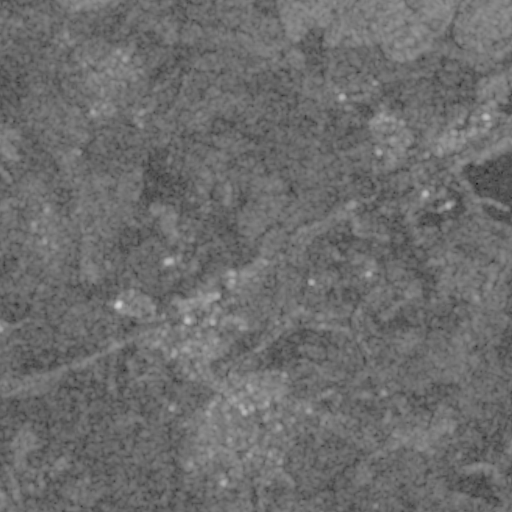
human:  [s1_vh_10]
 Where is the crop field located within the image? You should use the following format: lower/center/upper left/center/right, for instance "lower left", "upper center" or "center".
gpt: The crop field is located in the lower left of the image.
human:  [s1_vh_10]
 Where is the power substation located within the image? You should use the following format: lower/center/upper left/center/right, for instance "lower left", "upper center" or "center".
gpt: The power substation is located in the center left of the image.
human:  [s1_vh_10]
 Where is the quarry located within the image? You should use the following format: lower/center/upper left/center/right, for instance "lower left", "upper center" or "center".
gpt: The quarry is located in the upper right of the image.
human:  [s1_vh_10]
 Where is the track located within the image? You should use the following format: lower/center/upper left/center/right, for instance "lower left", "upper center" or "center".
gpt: There is no track in the image.

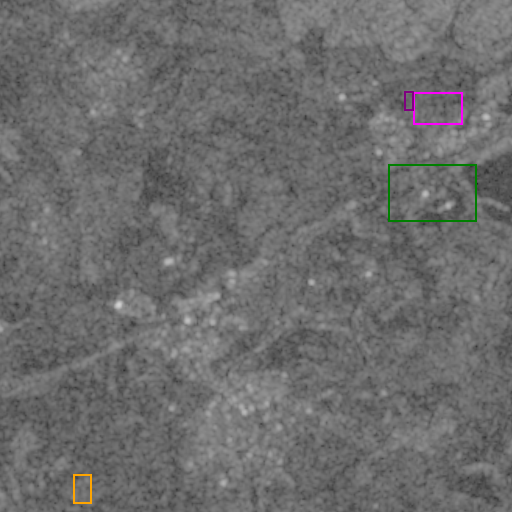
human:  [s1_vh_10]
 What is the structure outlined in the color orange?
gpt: The structure outlined in orange is a crop field.
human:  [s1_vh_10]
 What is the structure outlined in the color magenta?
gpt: The structure outlined in magenta is a park.
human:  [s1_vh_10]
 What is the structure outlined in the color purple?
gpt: The structure outlined in purple is a parking lot.
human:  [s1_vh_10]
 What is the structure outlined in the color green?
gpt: The structure outlined in green is a quarry.
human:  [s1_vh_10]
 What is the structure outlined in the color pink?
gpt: There is no pink outline.